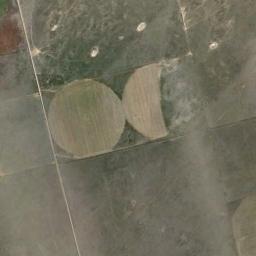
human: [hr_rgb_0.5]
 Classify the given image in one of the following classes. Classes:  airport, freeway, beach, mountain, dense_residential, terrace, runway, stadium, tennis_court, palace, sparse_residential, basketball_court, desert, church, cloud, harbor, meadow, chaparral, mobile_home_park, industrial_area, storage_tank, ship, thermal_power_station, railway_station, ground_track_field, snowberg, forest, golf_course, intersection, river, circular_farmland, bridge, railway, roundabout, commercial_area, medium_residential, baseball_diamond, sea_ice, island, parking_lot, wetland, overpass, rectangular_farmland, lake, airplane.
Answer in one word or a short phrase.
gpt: circular_farmland